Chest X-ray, PA view. Patient: 44 years old, sex M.
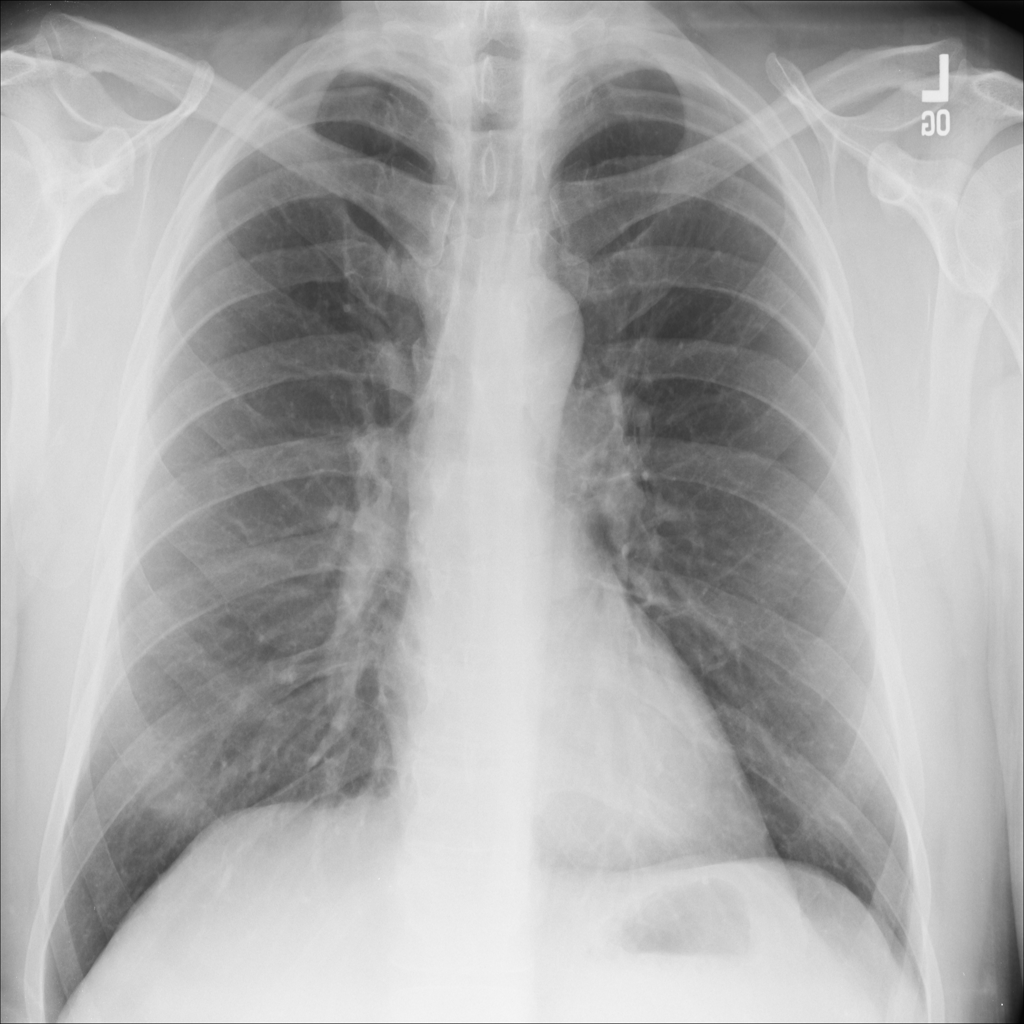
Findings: No Finding